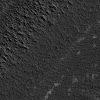
Atmospheric dust classification: not_dusty